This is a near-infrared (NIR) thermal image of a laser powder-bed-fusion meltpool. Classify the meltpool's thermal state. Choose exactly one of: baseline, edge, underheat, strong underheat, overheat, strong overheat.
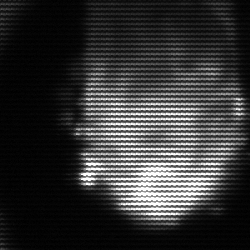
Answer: edge